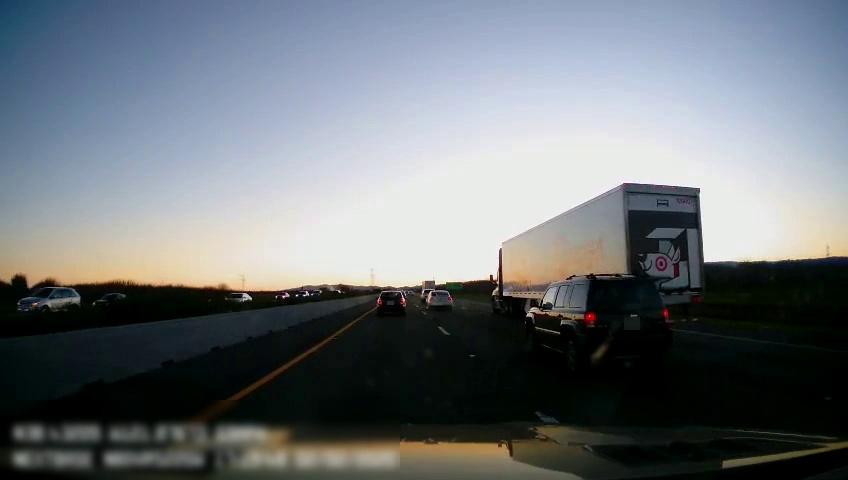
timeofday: Dusk/Dawn/Twilight
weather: Sunny
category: Drivable Space
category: Vehicles | Car
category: Vehicles | SUV
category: Vehicles | Car
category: Vehicles | Car
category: Vehicles | Car
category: Vehicles | SUV
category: Vehicles | Truck
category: Vehicles | Truck
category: Vehicles | SUV
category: Vehicles | Car
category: Vehicles | SUV
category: Vehicles | Car
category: Lanes | Current Lane
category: Lanes | Alternate Lane
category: Lanes | Alternate Lane
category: Lanes | Alternate Lane
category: Traffic | Signs